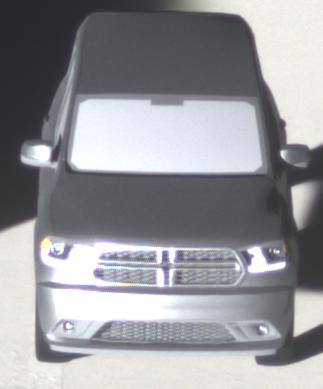
Make: Dodge
Model: Durango
Detailed model: Gen. 3
Model produced from: 2010
Doors: 5
Color: gray
Road condition: dry road
Daytime: sunrise or sunset
Contrast: high contrast